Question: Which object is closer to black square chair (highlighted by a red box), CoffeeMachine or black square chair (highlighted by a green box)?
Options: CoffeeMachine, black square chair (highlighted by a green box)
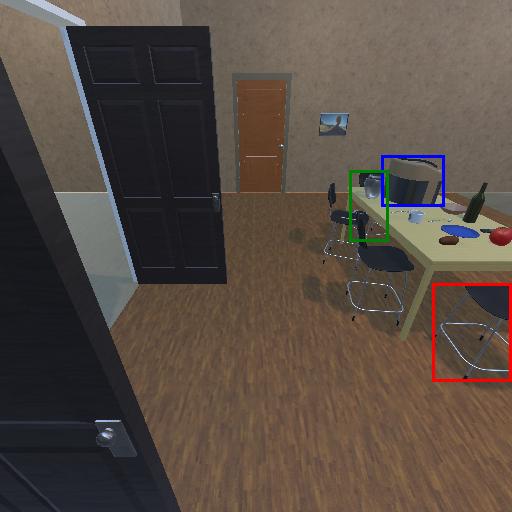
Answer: CoffeeMachine